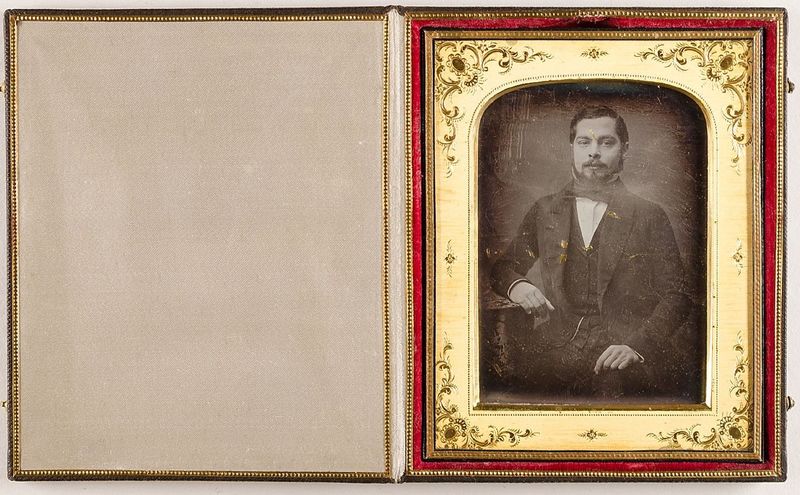
Titel: Unbekannter Mann
Standort: Hamburg
Institution: Museum für Kunst und Gewerbe Hamburg
Schlagwörter: mann, bart, figur, foto, fotografie, photographie, photo, etui, lichtbild, daguerreotypie, bildwerke, angewandte und bildende kunst, hessische systematik, porträtfotografie, porträtphotographie, kniestück